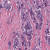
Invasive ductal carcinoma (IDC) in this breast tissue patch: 1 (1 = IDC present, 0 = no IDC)